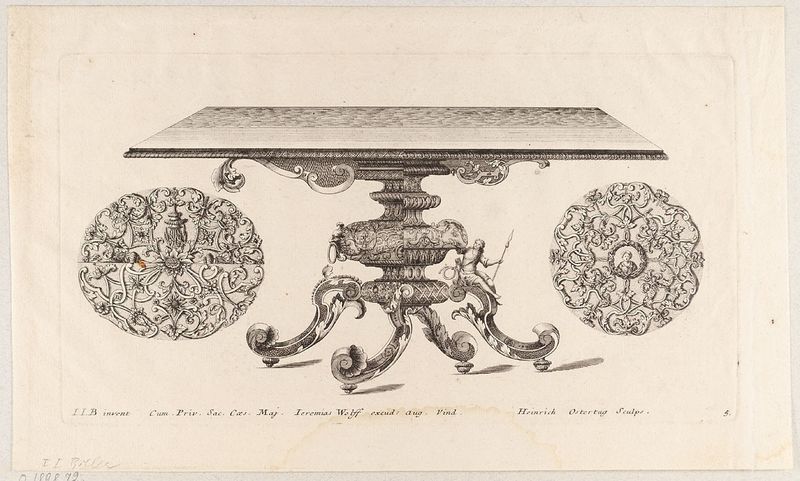
Titel: Tisch und Füllungen, Blatt 5 aus der Folge 'Neues Zierathen Buch von Schlingen und Bändelwerk'
Künstler: Johann Jacob Biller
Standort: Hamburg
Institution: Museum für Kunst und Gewerbe Hamburg
Schlagwörter: fuß, gemälde, mann, schwarz, tisch, beige, ornament, barock, teller, tischbein, papier, grafik, graphik, verzierung, bronze, glatt, platte, fotografie, photographie, maske, medaillon, druckgraphik, druckgrafik, stich, text, entwurf, kunstgewerbe, wappen, laubwerk, blattwerk, speer, siegel, kupferstich, kunsthandwerk, design, bildunterschrift, latte, verziehrung, bandelwerk, reproduktionen, barockzeit, barockzeitalter, industriedesign, druckerzeugnisse, annotiert, ornamentstich, vorlageblätter